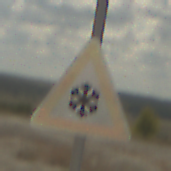
Verkehrszeichen: SchneeOderEisglaette
Umgebung: Outdoor, Beach
Tageszeit: Midday
Wetter: PartlyCloudy
Licht: Natural
Jahreszeit: NotSpecified
Kontrast: HighContrast